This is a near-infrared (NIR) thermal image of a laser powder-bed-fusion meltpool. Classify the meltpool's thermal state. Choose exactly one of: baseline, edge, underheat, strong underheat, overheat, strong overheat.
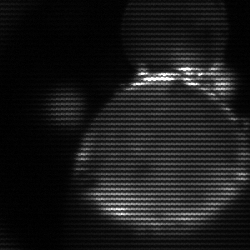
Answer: edge